Field crop: maize
Growth stage: 2
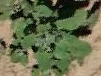
Species: chenopodium